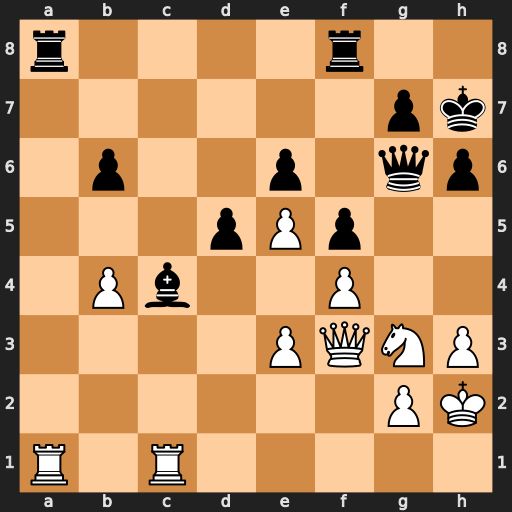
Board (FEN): r4r2/6pk/1p2p1qp/3pPp2/1Pb2P2/4PQNP/6PK/R1R5
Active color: w
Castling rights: -
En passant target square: -
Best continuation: Rxa8 Rxa8 Rxc4